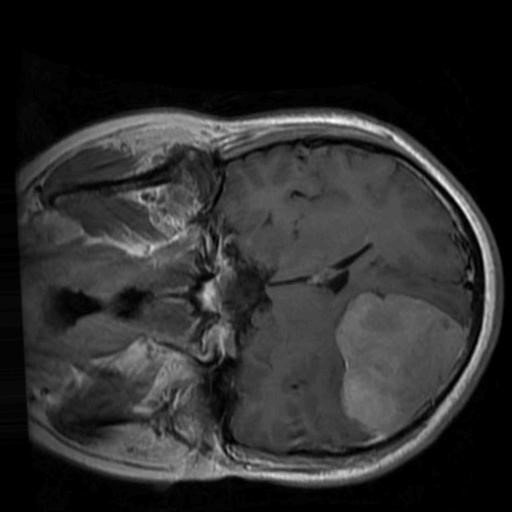
Label: brain_menin